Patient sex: M
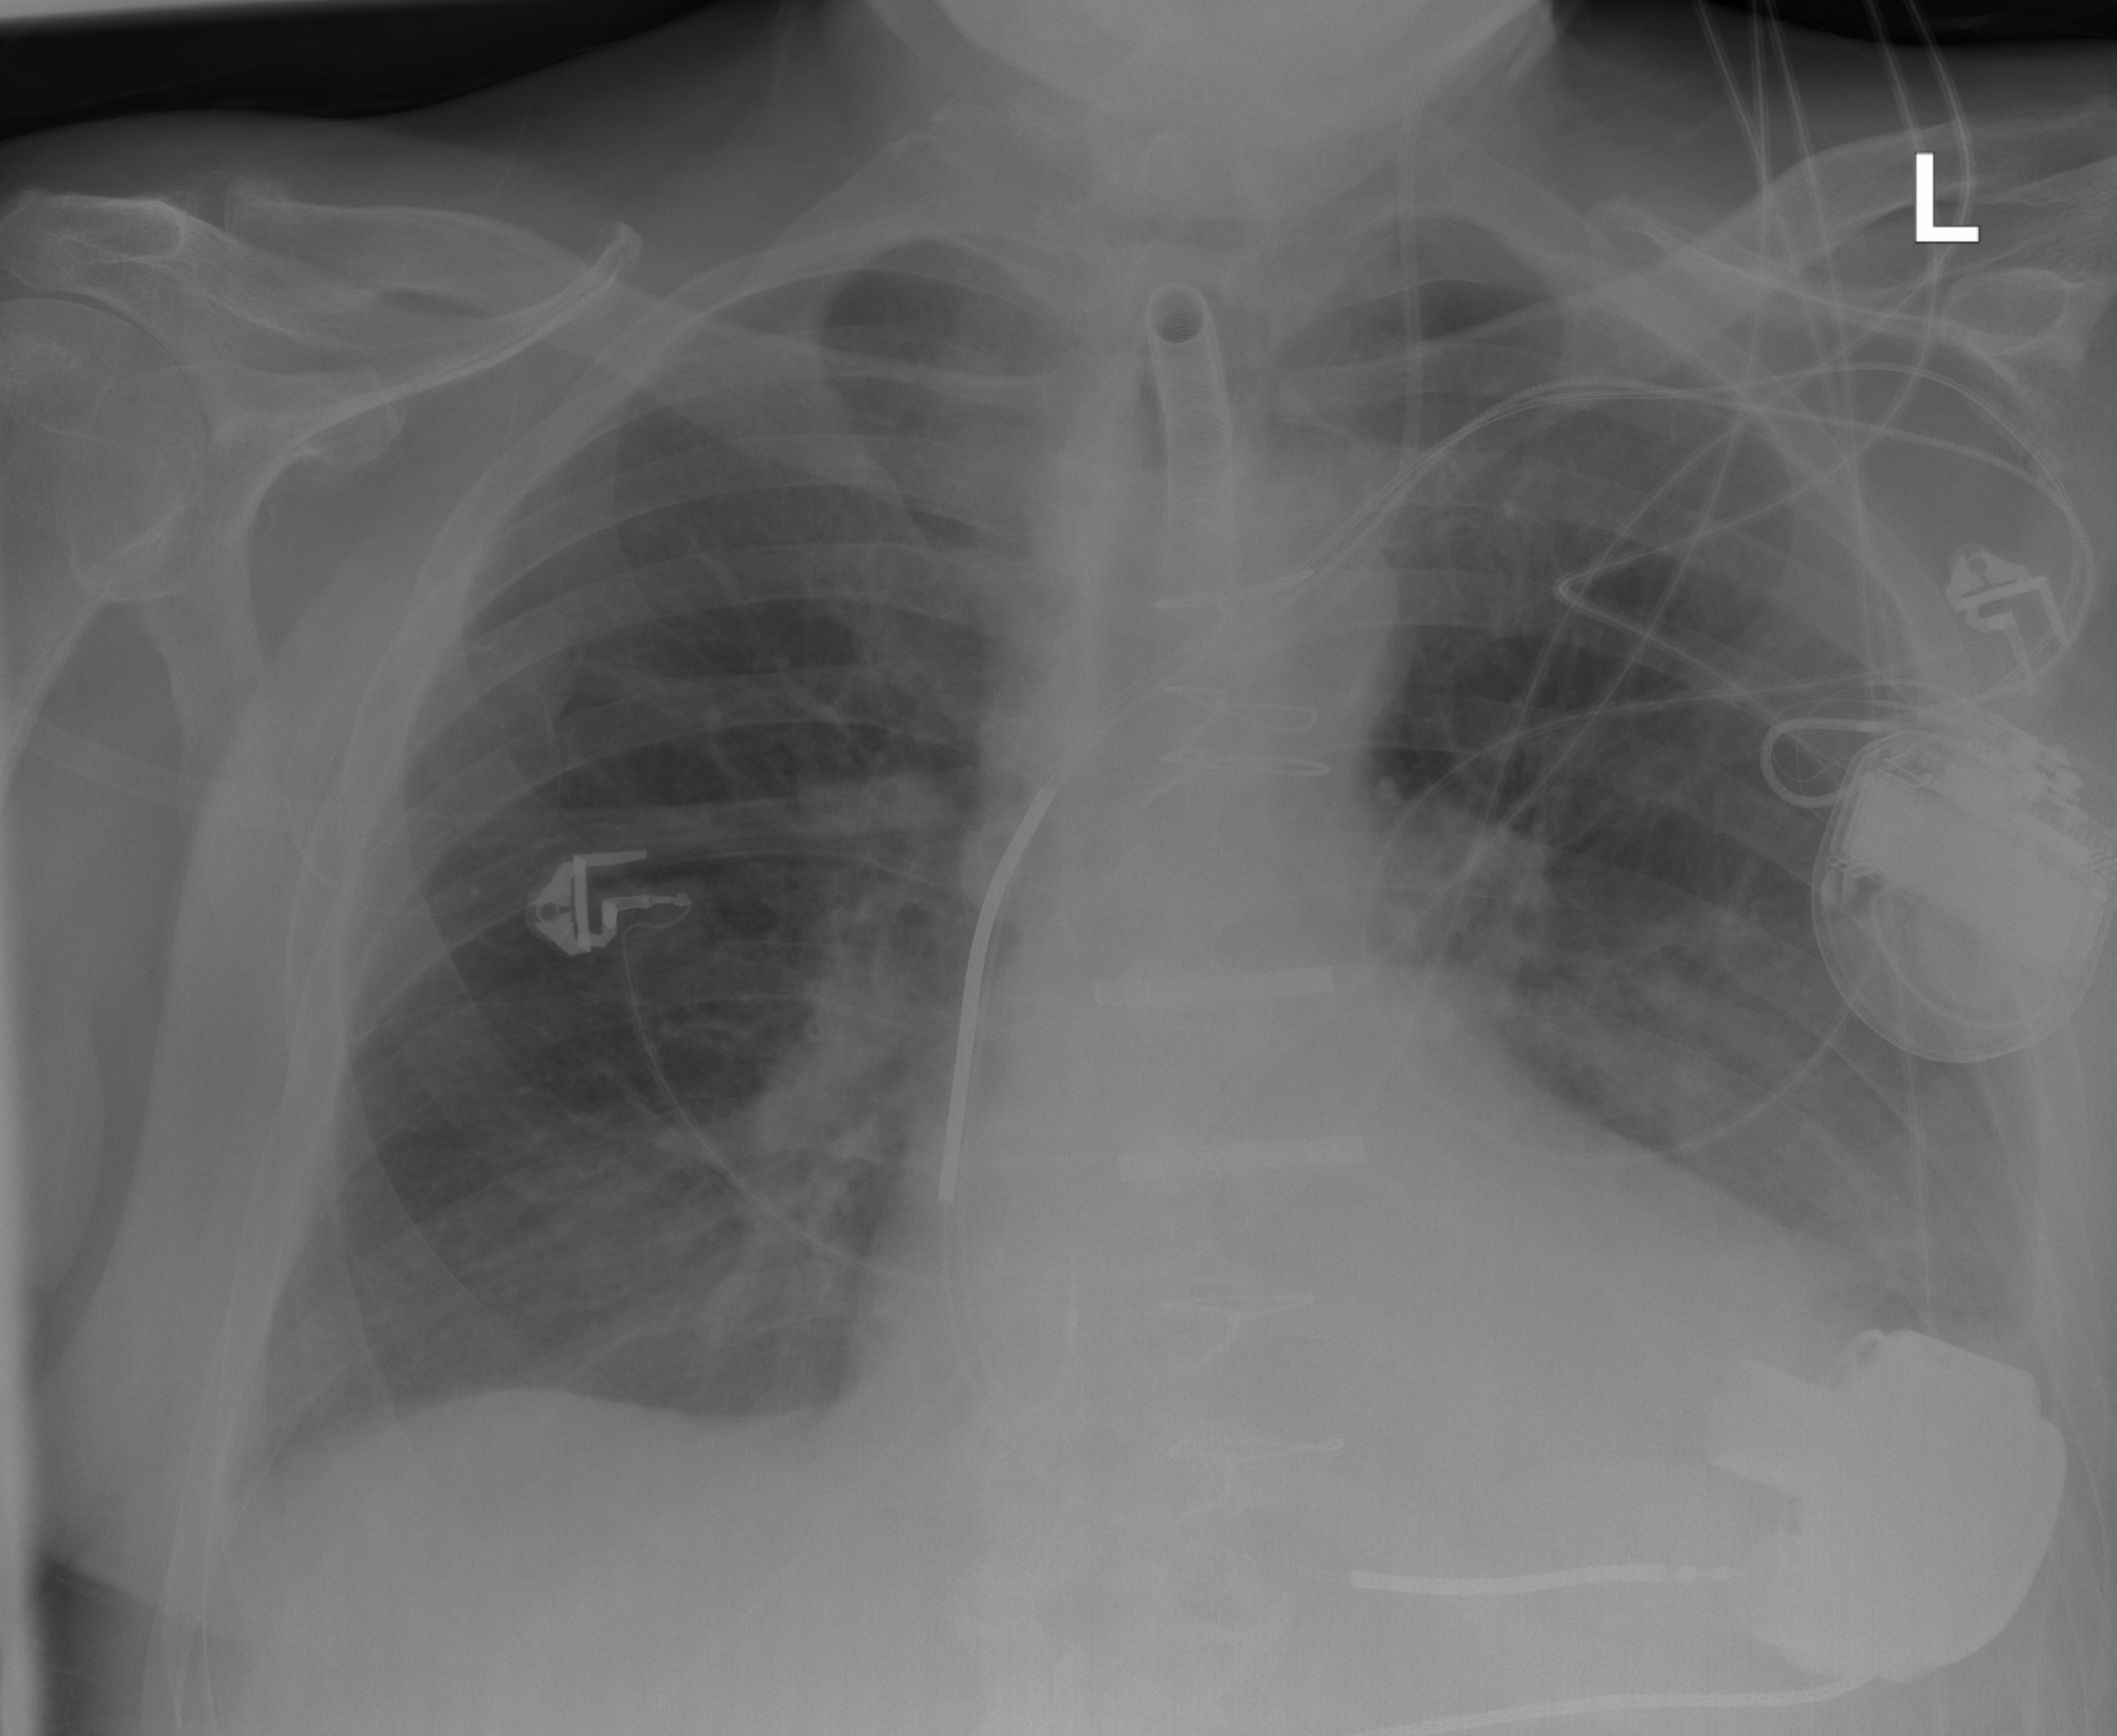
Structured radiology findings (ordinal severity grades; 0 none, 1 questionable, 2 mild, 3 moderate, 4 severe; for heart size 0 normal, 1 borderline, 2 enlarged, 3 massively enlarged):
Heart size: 2
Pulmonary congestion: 0
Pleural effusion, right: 0
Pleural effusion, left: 2
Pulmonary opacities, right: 0
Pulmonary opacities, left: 1
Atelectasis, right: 0
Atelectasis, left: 2